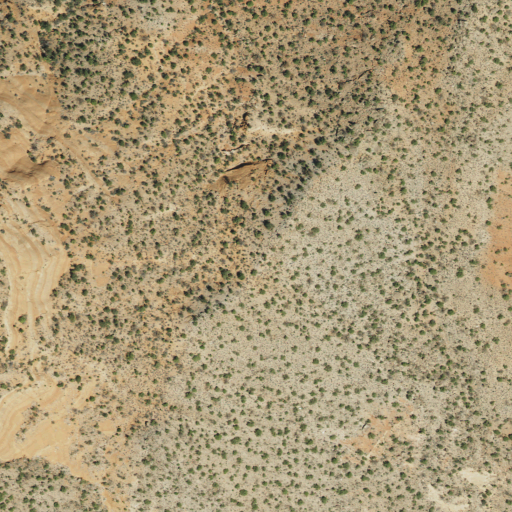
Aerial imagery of ridge(s) in Utah named Freds Ridge containing evergreen forest and shrub